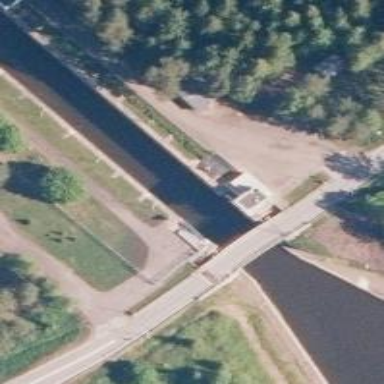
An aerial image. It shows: Lock gate along waterway.